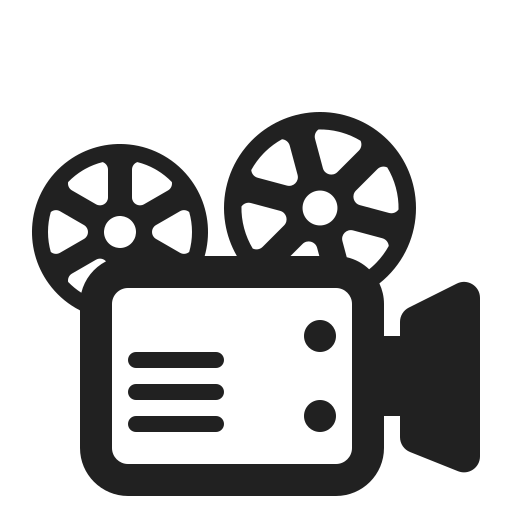
film projector high contrast